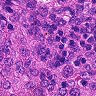
Metastatic tissue present: no